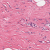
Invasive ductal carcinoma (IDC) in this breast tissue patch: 0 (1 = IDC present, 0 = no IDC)